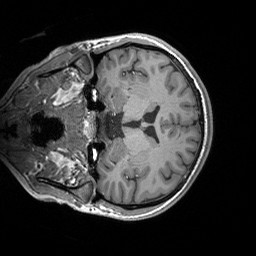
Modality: T1w
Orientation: coronal
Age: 21